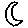
Label: moon